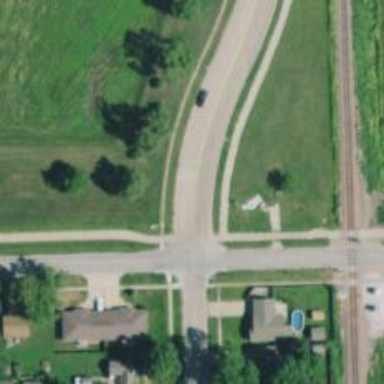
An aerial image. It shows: Secondary road with separate sidewalks.